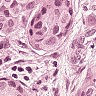
Metastatic tissue present: yes